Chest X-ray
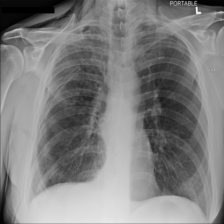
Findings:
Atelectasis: negative
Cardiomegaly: negative
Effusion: negative
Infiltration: negative
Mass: negative
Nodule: negative
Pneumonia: negative
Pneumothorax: negative
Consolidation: negative
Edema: negative
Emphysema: positive
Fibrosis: negative
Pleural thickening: negative
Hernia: negative